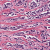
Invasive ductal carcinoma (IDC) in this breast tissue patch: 1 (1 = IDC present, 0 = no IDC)